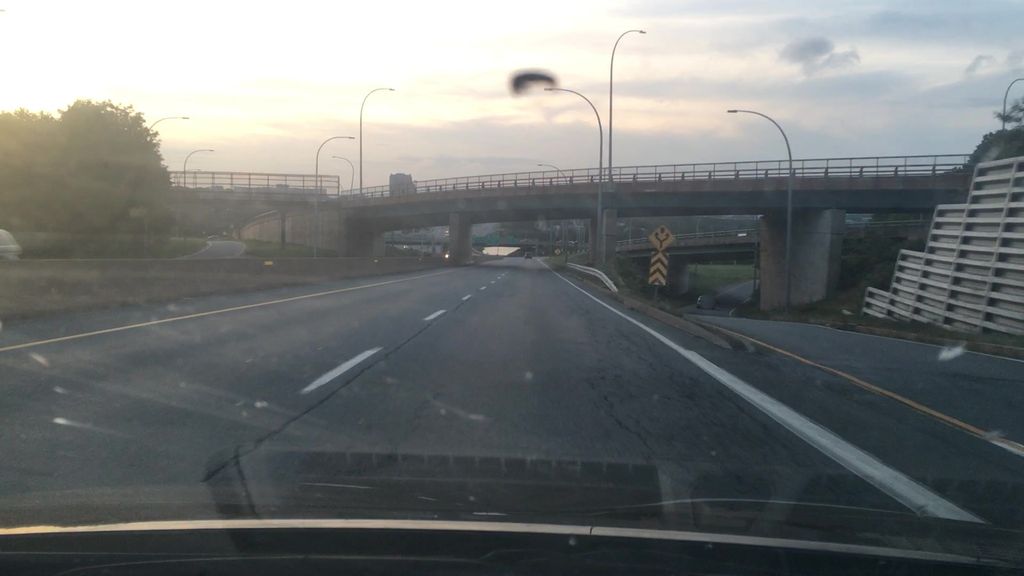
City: halifax